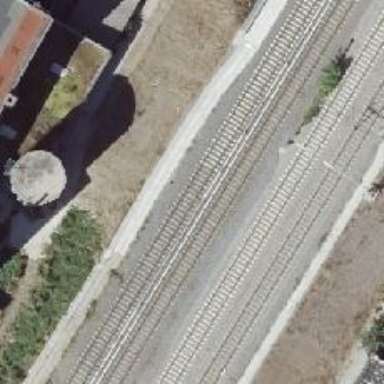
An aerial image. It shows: Railway signal.